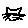
Label: cat